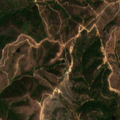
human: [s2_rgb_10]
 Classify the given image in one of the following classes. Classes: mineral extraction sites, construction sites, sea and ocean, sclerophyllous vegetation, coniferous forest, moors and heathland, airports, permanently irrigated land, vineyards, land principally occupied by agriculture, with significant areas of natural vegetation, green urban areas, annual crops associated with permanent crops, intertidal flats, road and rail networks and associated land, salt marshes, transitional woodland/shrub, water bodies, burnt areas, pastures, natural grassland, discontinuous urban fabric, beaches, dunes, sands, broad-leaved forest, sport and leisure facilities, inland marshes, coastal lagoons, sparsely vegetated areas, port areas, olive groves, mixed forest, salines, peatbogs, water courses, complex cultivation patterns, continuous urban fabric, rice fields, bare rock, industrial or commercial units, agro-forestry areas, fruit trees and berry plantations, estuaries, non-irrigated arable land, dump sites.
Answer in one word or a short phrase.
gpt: broad-leaved forest, transitional woodland/shrub